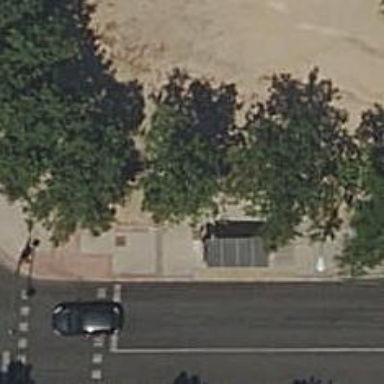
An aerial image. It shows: Bus stop with platform for public transport.